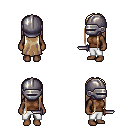
a pixel art fantasy rpg character, female body template, human, dark skin, brown sleeveless shirt, white pants, white blonde extra-long hairstyle, metal helm, dagger, four views (front, back, left, right), 2x2 character sprite sheet, small pixel art, hard edges, no anti-aliasing